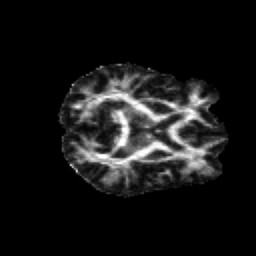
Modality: FA
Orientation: axial
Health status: healthy
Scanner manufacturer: siemens
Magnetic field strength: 3 T
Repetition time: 12 s
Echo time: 0.092 s